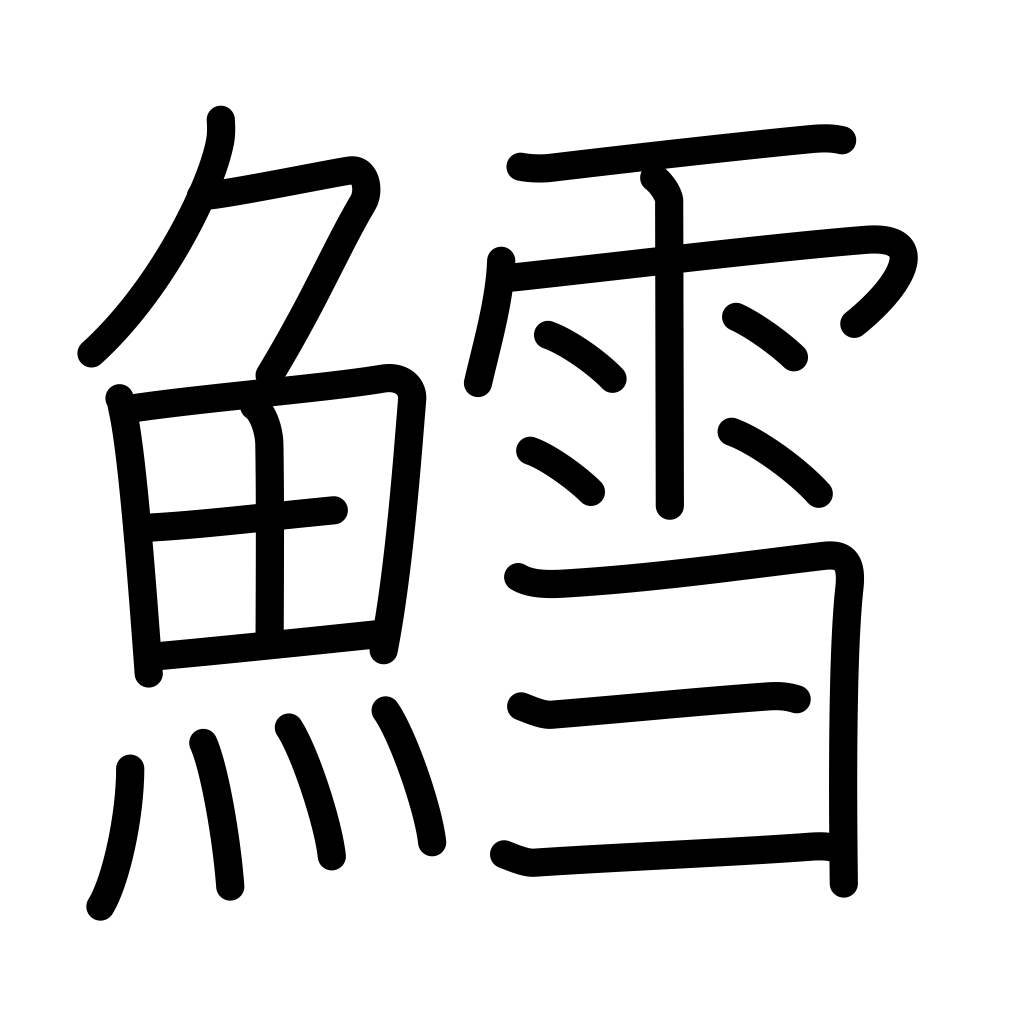
Meaning: codfish